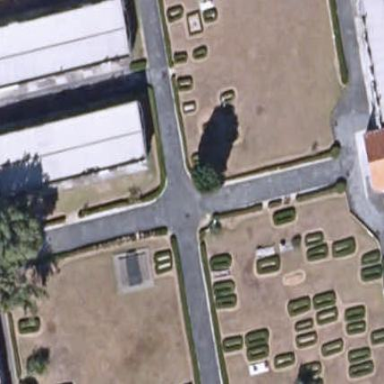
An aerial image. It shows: Cemetery.